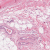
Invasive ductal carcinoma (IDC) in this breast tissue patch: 0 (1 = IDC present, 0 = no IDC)